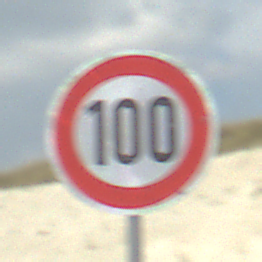
Verkehrszeichen: Geschwindigkeit100
Umgebung: Outdoor, Beach
Tageszeit: MorningAfternoon
Wetter: PartlyCloudy
Licht: Natural
Jahreszeit: NotSpecified
Kontrast: HighContrast